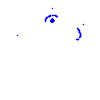
Particle: proton